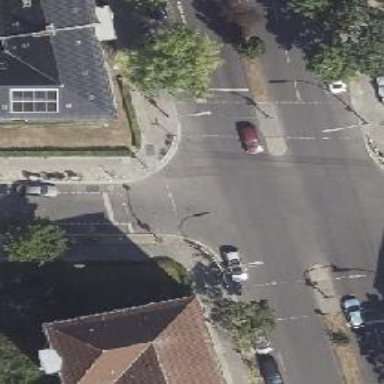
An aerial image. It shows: Asphalt footway with marked crossing equipped with traffic signals.